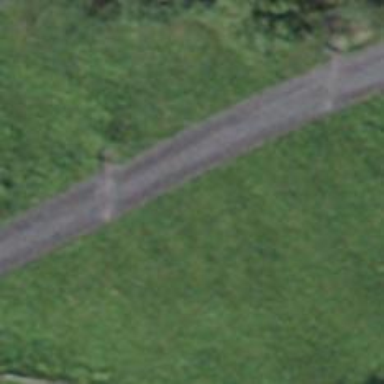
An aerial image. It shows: Gravel track with grade 3 tracktype.